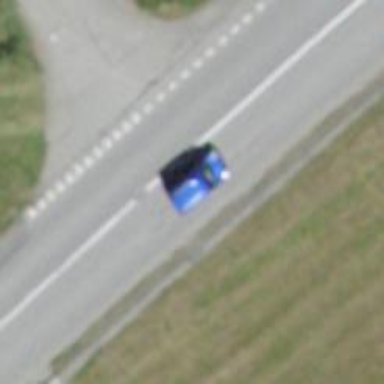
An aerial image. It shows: Secondary road with asphalt surface.